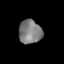
Tissue: lung
Cell type: Epithelial cells
Senescence score: 0.1837
Nuclear area (px): 537
Mean DAPI intensity: 124.952